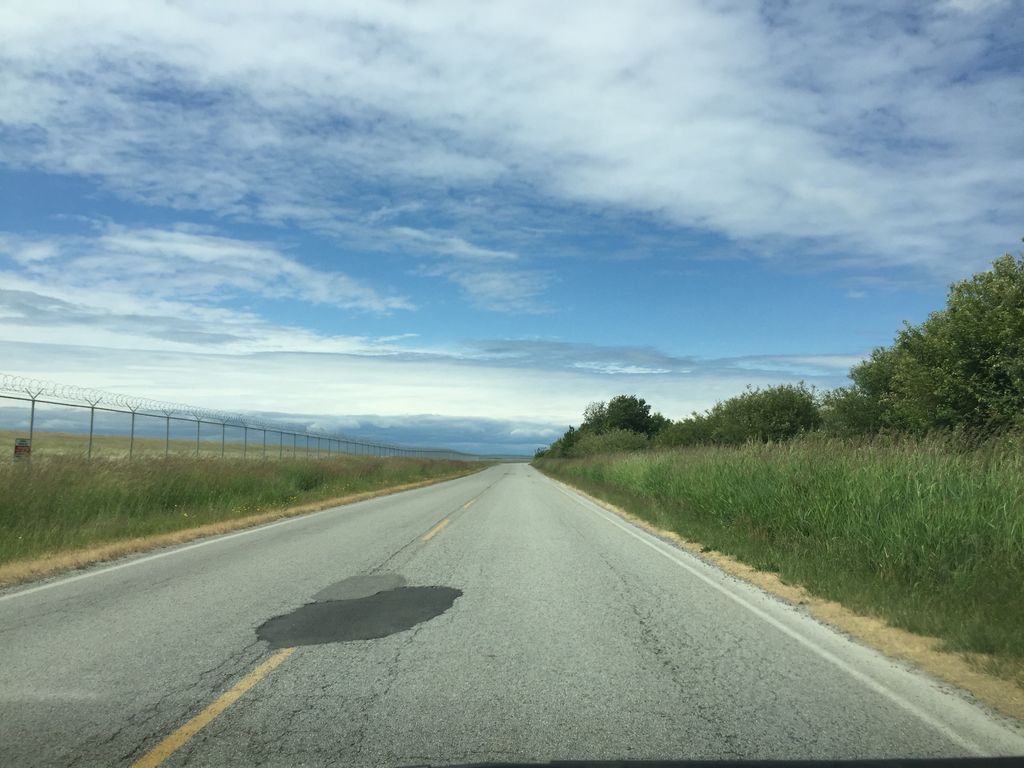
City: vancouver